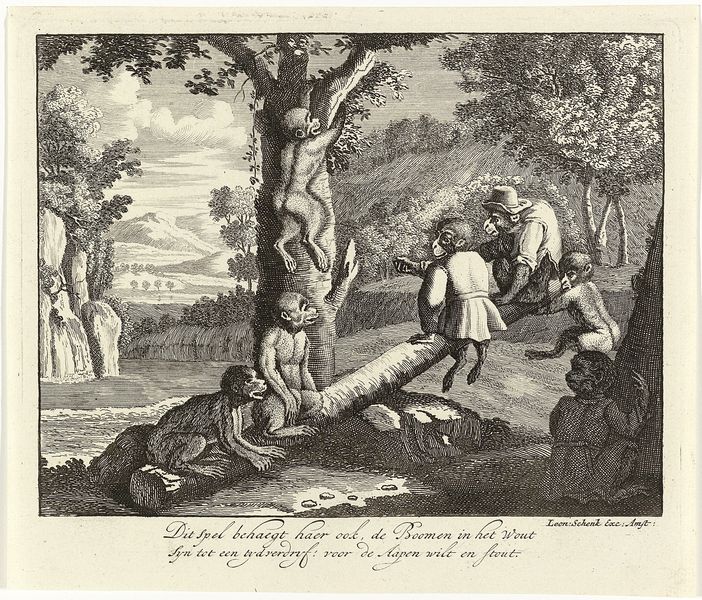
Titel: Apen vangen vogels
Künstler: Leonard Schenk
Standort: Amsterdam
Institution: Rijksmuseum
Schlagwörter: baum, felsen, himmel, schatten, wasser, wolken, bäume, fluss, landschaft, see, sitzen, ufer, hut, kleid, licht, wiese, rock, jacke, kleidung, steine, ast, baumstamm, stamm, kostüm, wald, affe, berge, grafik, karikatur, druck, radierung, stich, schwarzweiß, sieben, holländisch, klettern, affen, wippe